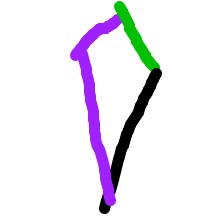
Shape: kite